Interaction volume radius: 5 \u00c5
Interaction volume height: 15 \u00c5
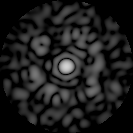
Disorder parameter: 0.8082